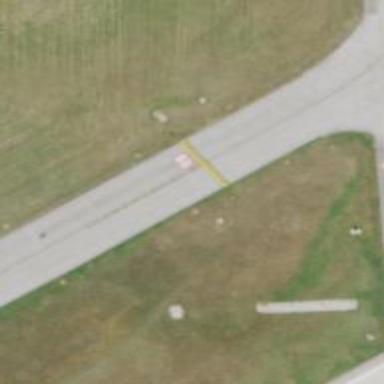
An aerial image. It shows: View of taxiway at the airport.